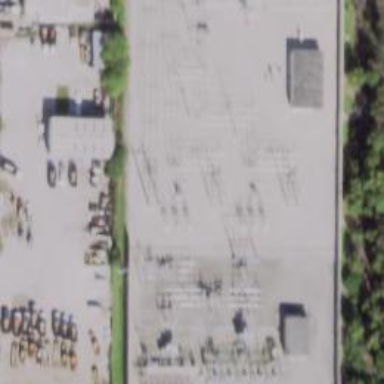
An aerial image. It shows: Switch for power supply.